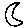
Label: moon